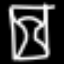
Label: hourglass